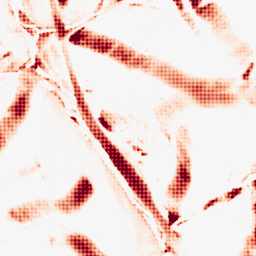
Category: morphological
Decomposition family: morphological_diamond
Decomposition parameters: operation: opening
radius: 20
Upsampling method: sinc_hamming
Upsampling parameters: scale: 8
kernel_size: 8
Upsampling scale: 8